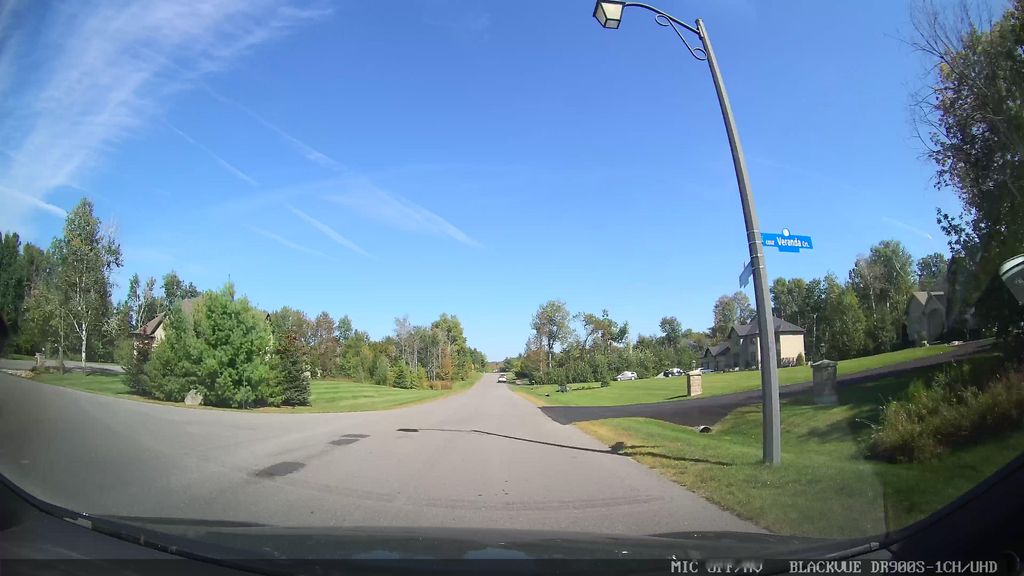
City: ottawa-gatineau